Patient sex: M
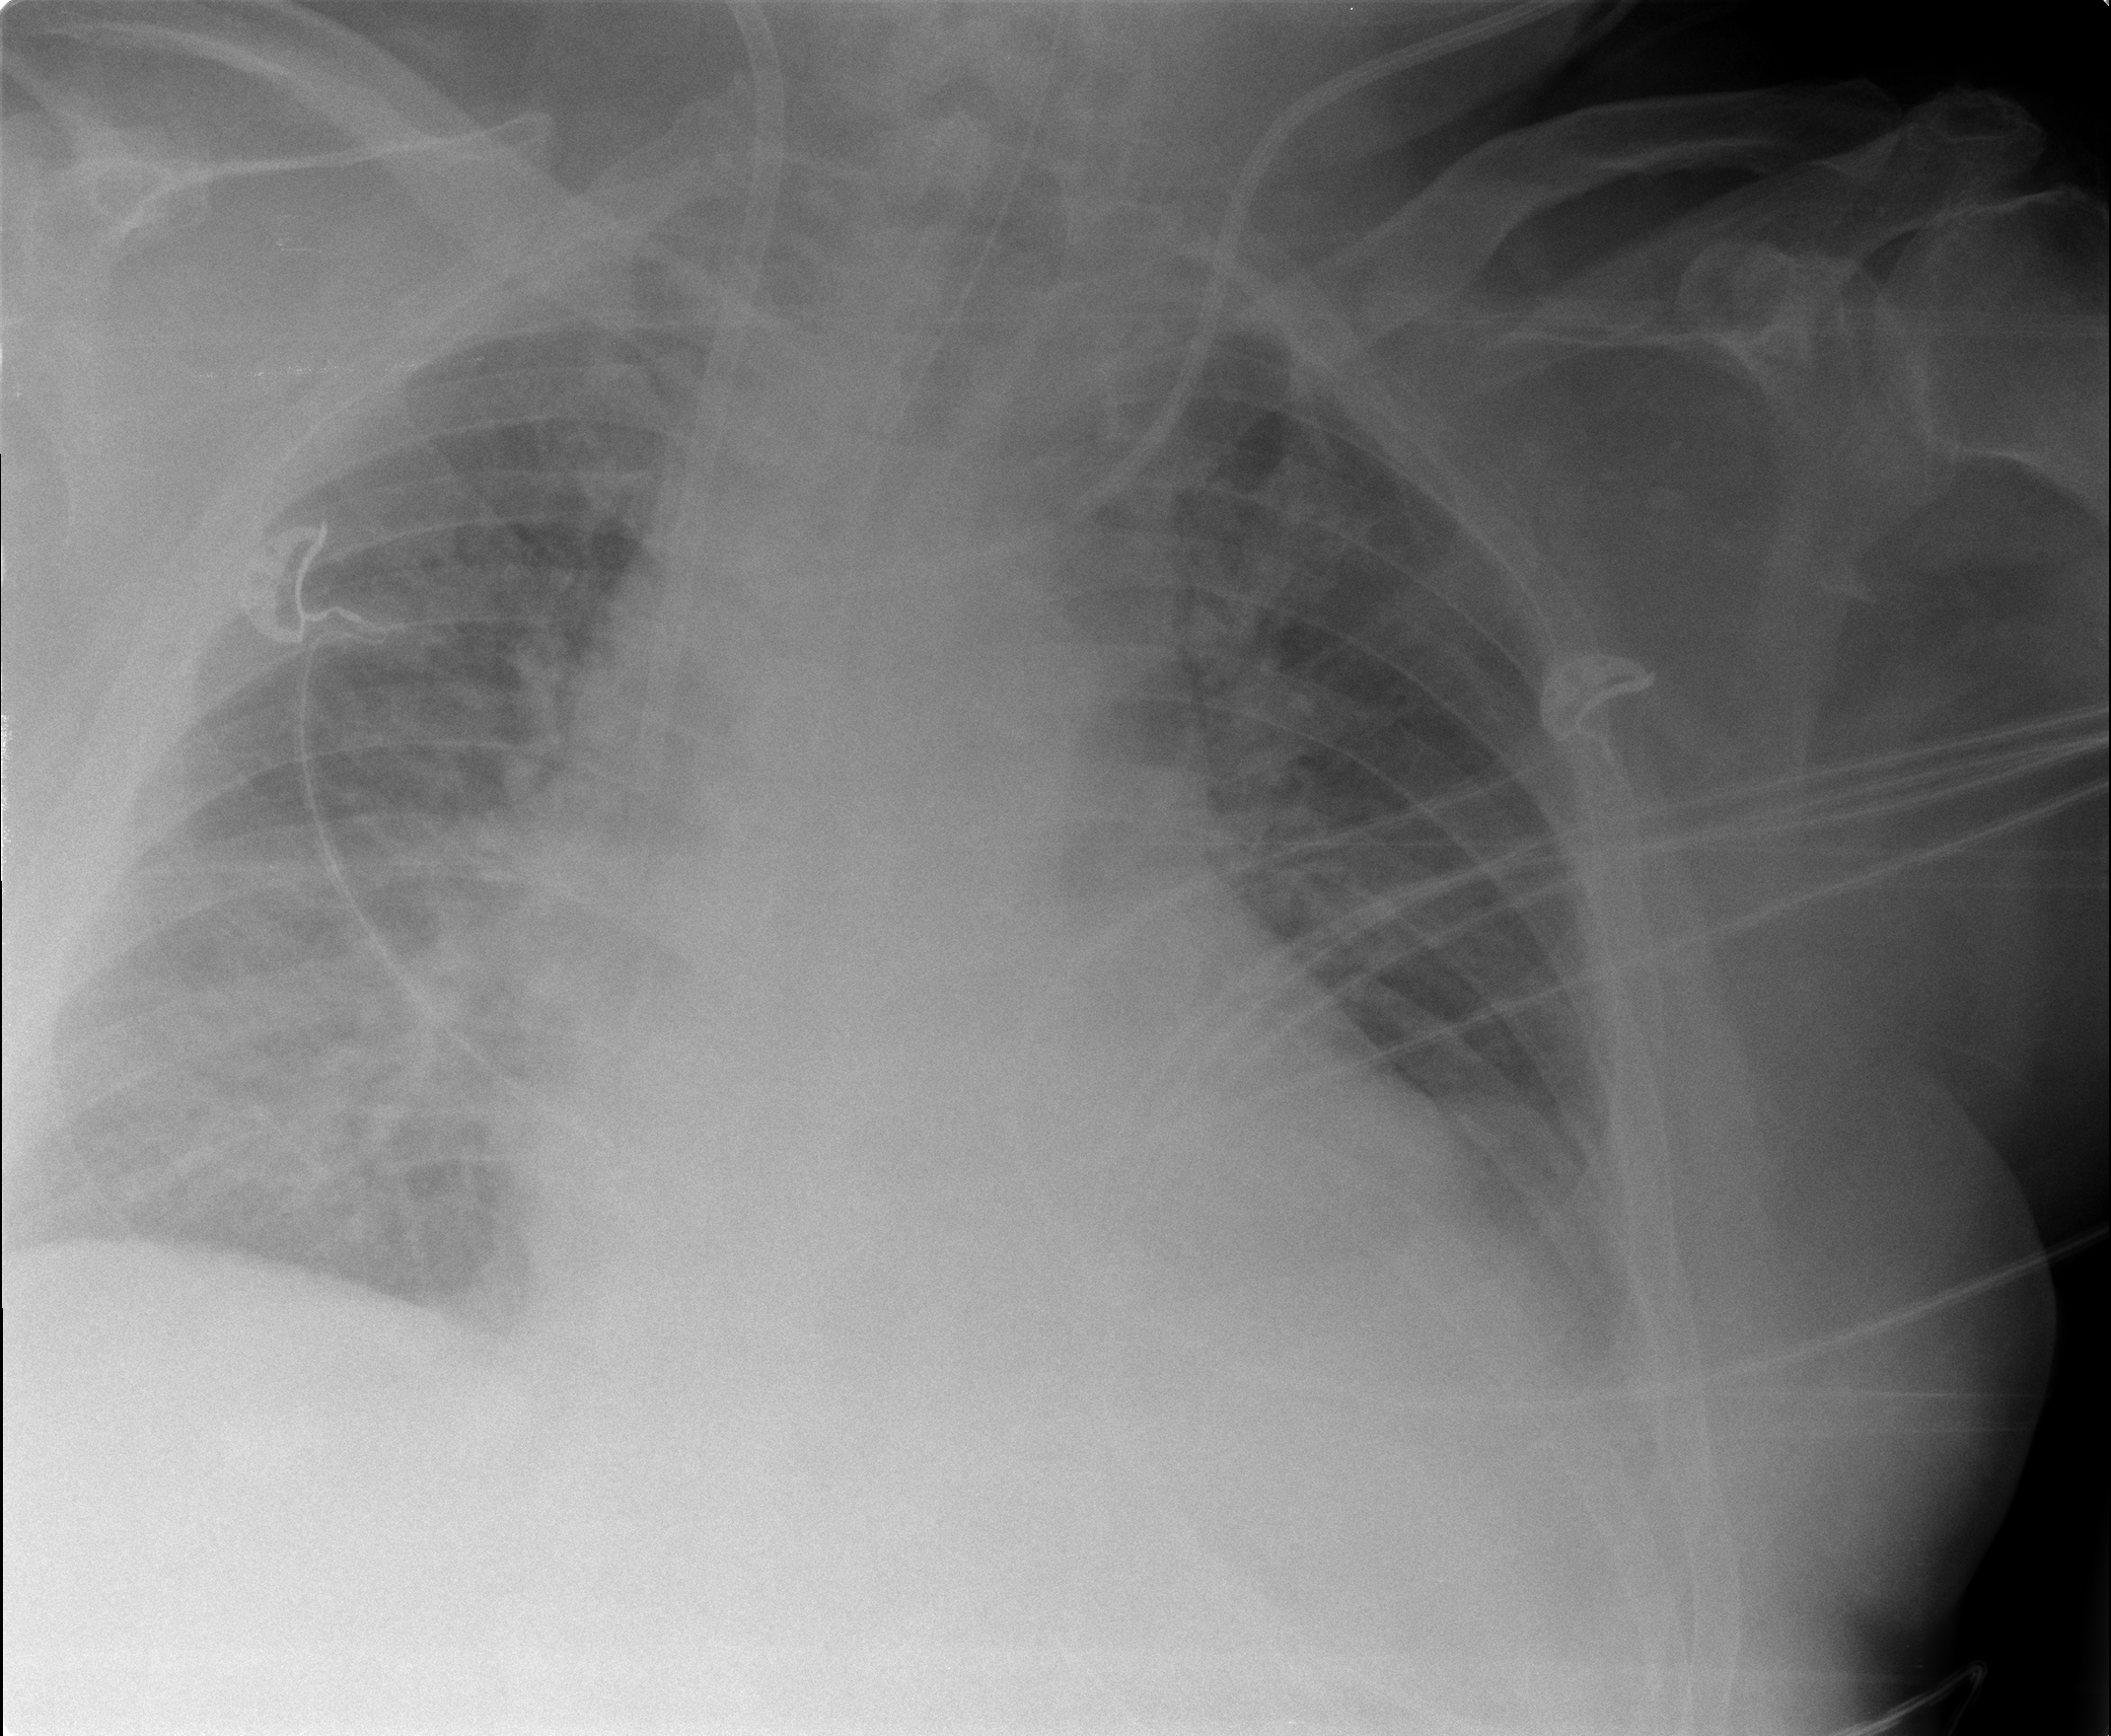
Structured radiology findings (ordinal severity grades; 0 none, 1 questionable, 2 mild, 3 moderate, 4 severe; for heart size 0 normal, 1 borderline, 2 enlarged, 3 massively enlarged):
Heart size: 2
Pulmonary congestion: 1
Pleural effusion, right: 2
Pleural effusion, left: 1
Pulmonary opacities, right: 2
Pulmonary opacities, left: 0
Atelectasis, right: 2
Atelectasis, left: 2